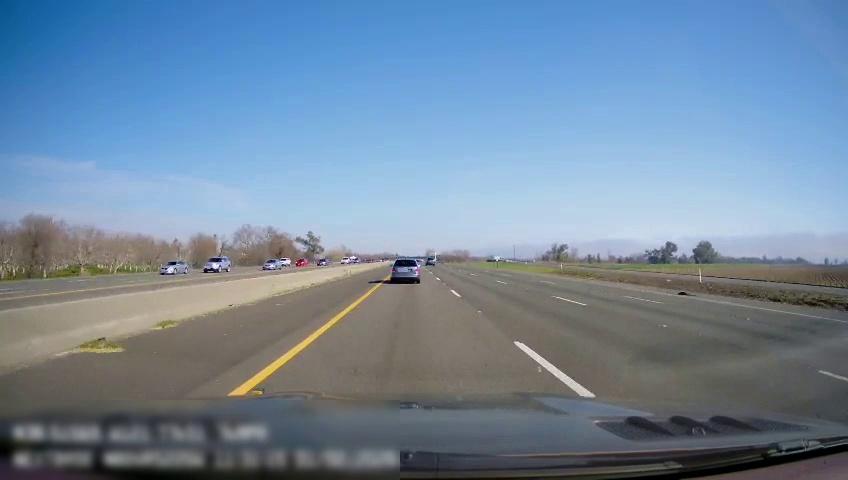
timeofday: Day
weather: Sunny
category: Drivable Space
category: Drivable Space
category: Drivable Space
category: Vehicles | SUV
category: Vehicles | SUV
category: Vehicles | SUV
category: Vehicles | Car
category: Vehicles | Car
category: Vehicles | SUV
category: Vehicles | Car
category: Vehicles | SUV
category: Vehicles | SUV
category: Lanes | Current Lane
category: Lanes | Current Lane
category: Lanes | Alternate Lane
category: Lanes | Alternate Lane
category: Lanes | Alternate Lane
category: Lanes | Opposite Lane
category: Lanes | Opposite Lane